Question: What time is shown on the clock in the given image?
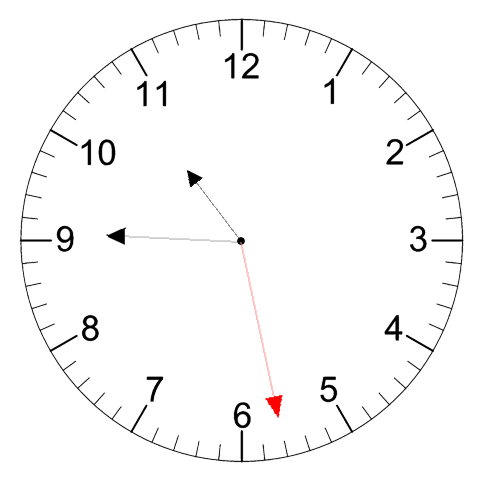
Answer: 10:45:28